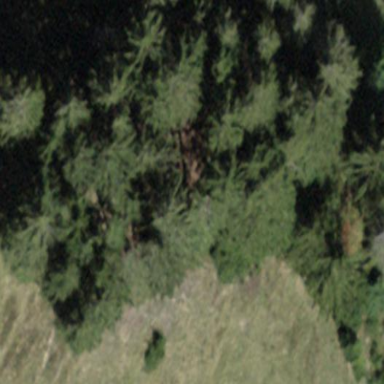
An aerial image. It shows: Forest area.